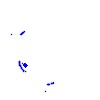
Particle: kaon